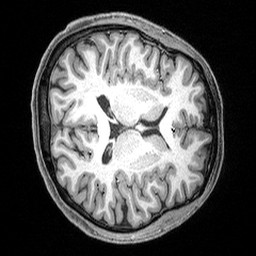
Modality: T1w
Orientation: axial
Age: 42
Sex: male
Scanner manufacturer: siemens
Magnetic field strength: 3 T
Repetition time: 2.3 s
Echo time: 0.00298 s